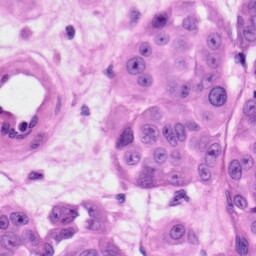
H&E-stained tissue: Skin